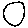
Label: circle